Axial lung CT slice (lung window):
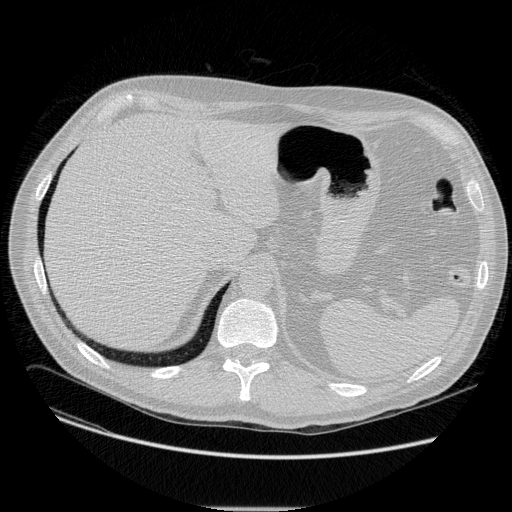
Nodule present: no